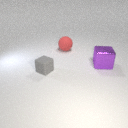
large purple metal cube behind small gray rubber cube